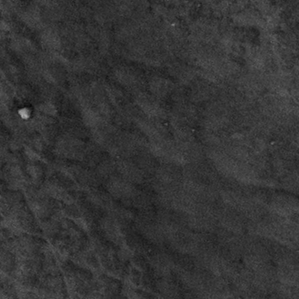
Label: frost